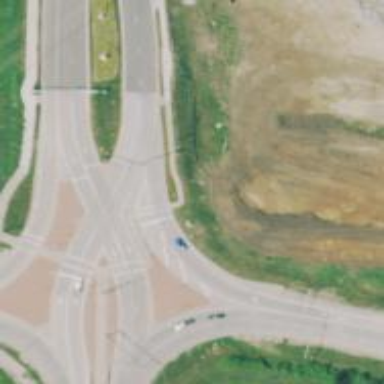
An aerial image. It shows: Motorway link at diverging diamond interchange (DDI) junction.